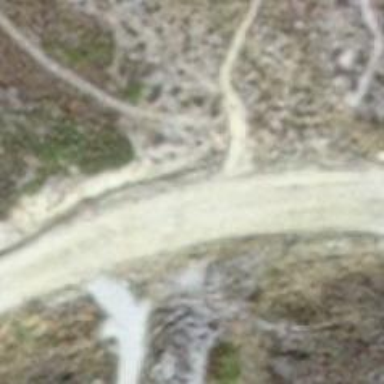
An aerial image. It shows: Track road.